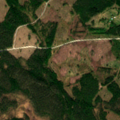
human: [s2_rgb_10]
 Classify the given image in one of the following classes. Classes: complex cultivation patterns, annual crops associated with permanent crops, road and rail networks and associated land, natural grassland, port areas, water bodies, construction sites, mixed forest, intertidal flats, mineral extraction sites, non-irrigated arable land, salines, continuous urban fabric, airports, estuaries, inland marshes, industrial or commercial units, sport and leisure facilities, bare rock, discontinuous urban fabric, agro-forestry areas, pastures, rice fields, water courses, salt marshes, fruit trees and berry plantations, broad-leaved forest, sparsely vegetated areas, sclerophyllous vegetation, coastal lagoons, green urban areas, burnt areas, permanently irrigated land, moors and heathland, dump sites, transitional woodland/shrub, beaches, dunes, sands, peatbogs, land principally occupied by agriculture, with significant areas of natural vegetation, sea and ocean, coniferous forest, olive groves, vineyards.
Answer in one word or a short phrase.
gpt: coniferous forest, mixed forest, transitional woodland/shrub